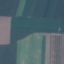
Label: AnnualCrop